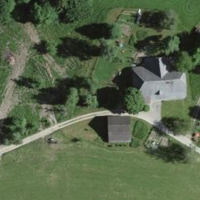
EUNIS habitat code: 52
Species observed at this site:
Stellaria graminea